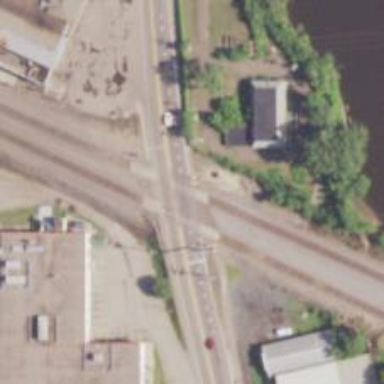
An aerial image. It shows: Crossing for the railway.